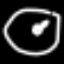
Label: clock